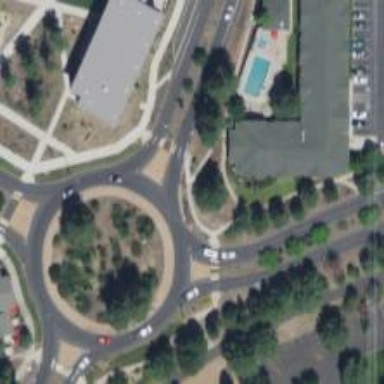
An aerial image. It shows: Asphalt road that is secondary route leading to roundabout.